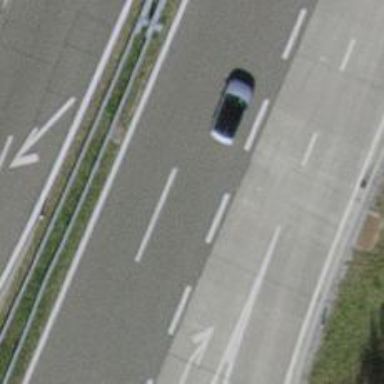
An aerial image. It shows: Asphalt motorway link.